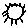
Label: sun